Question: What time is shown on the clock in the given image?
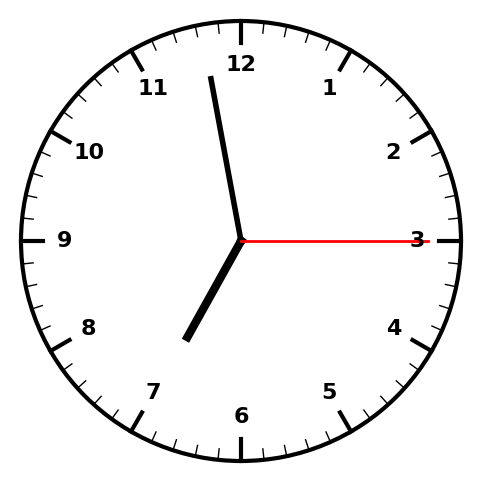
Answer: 06:58:15